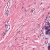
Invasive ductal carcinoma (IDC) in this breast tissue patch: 0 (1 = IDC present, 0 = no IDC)